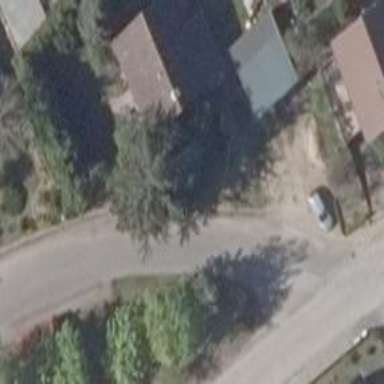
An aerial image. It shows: Smoothly paved residential road.